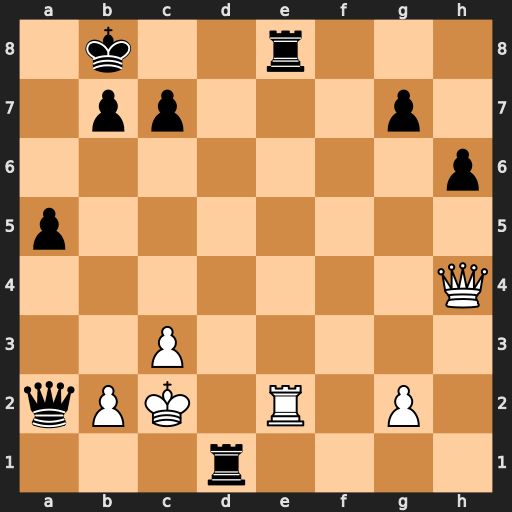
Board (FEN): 1k2r3/1pp3p1/7p/p7/7Q/2P5/qPK1R1P1/3r4
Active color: w
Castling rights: -
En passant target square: -
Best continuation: Rxe8+ Ka7 Kxd1